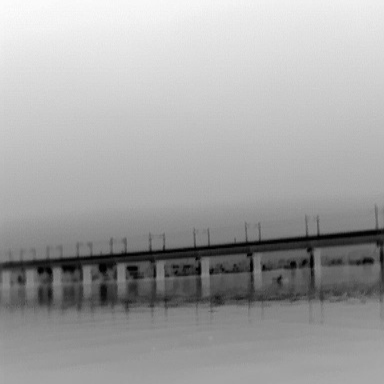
There is a canoe in the infrared image.